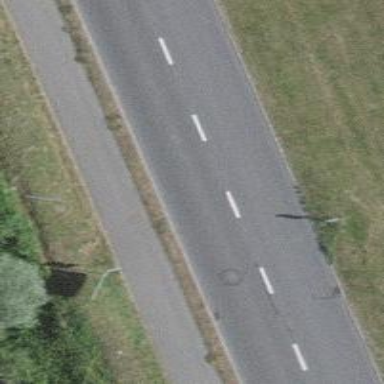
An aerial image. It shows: Primary highway with cycle track on the right side.